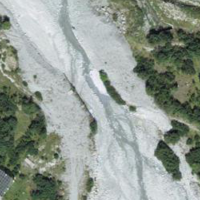
EUNIS habitat code: 31
Species observed at this site:
Nucifraga caryocatactes